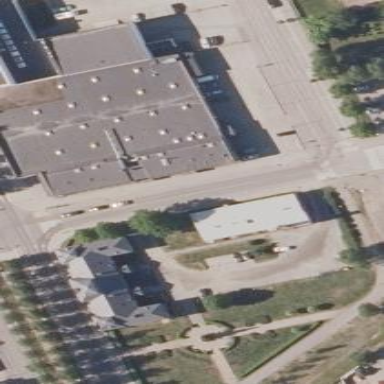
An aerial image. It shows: Retail building.